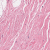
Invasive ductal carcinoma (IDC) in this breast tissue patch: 0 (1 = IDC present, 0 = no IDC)